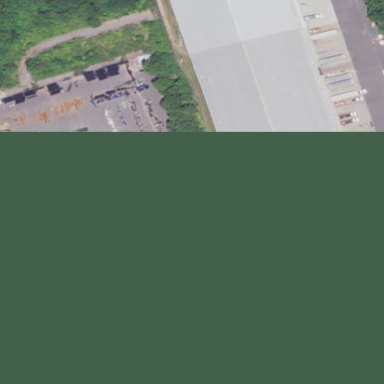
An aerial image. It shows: Warehouse building.